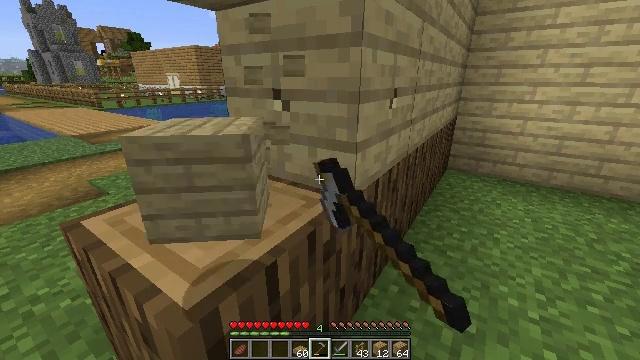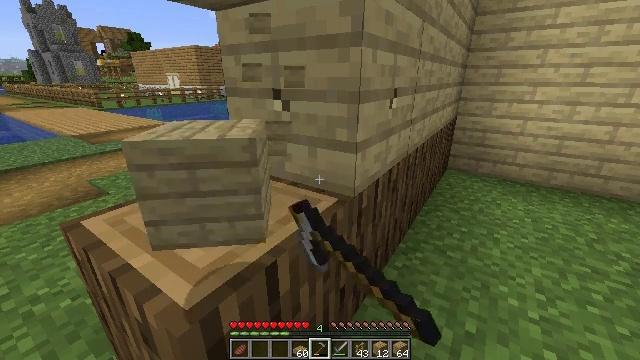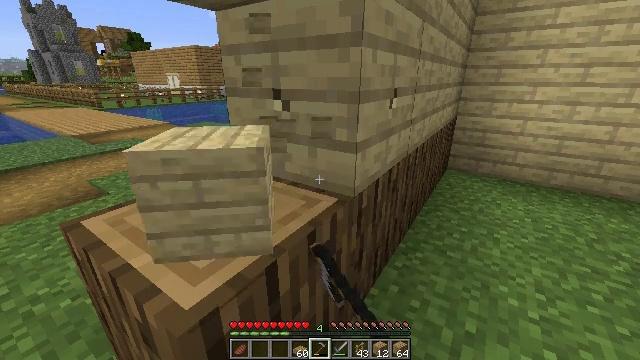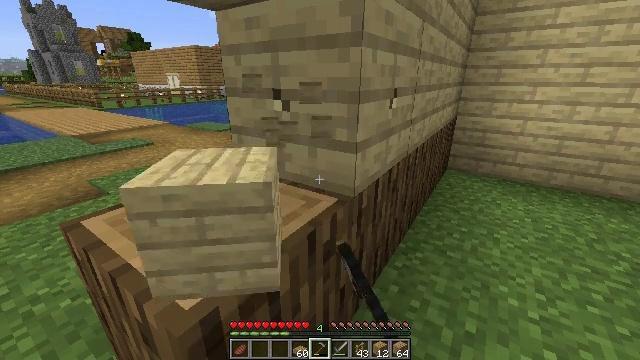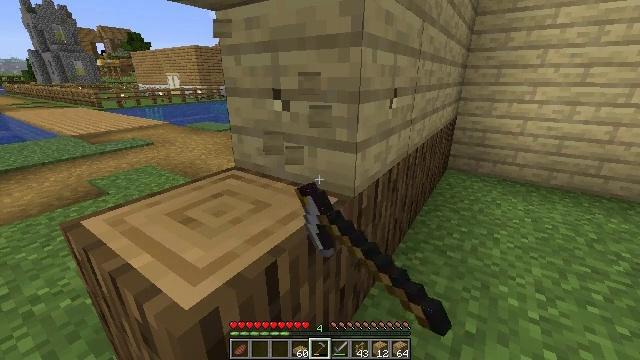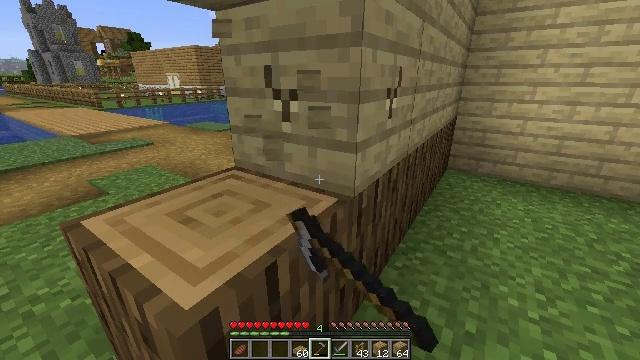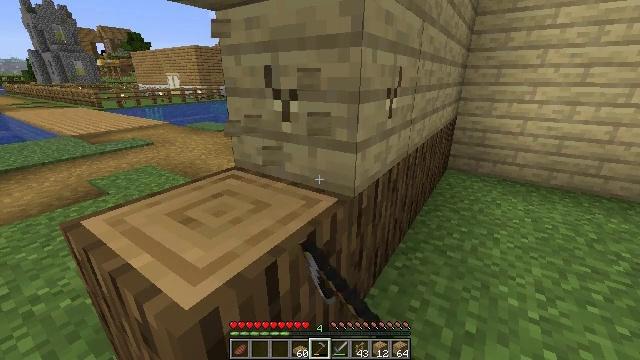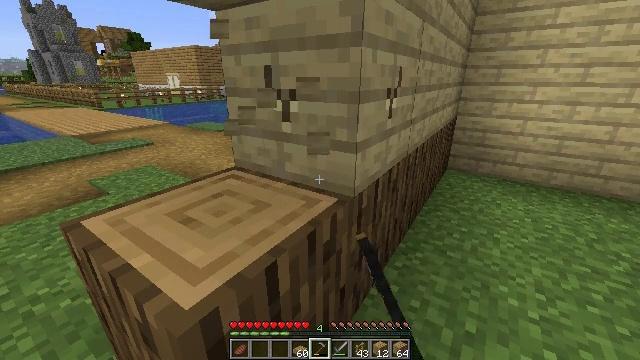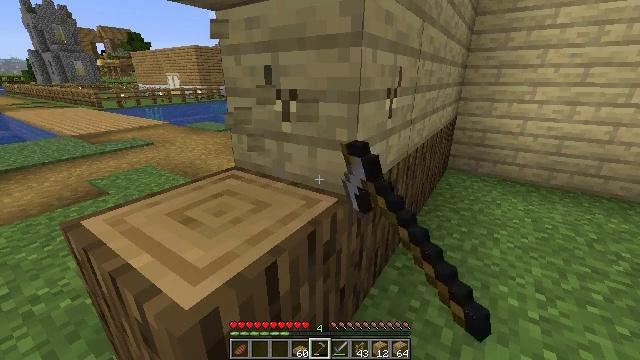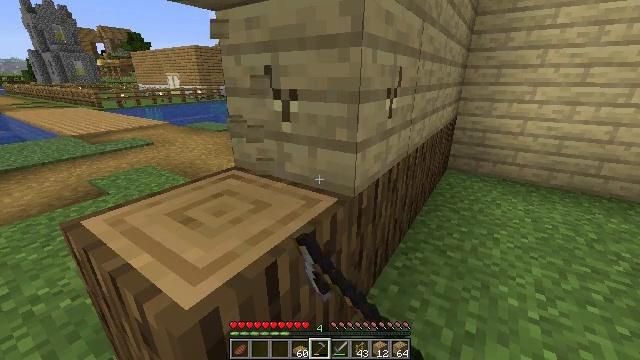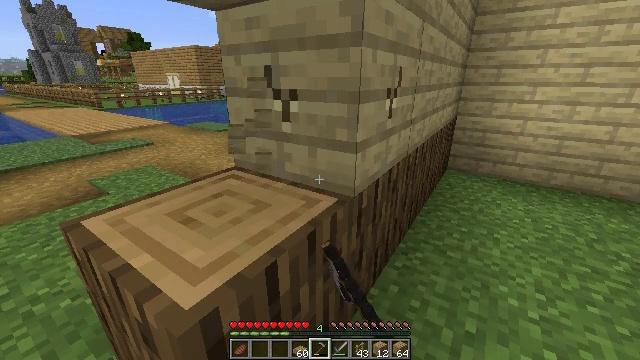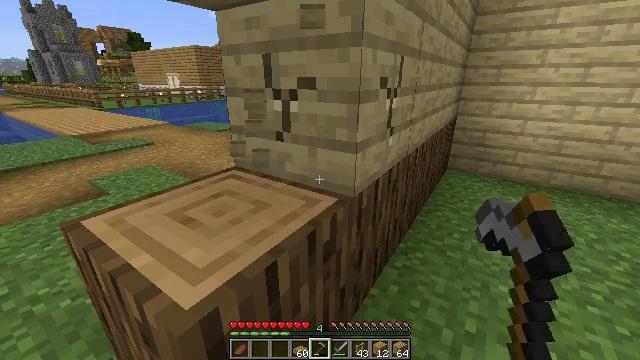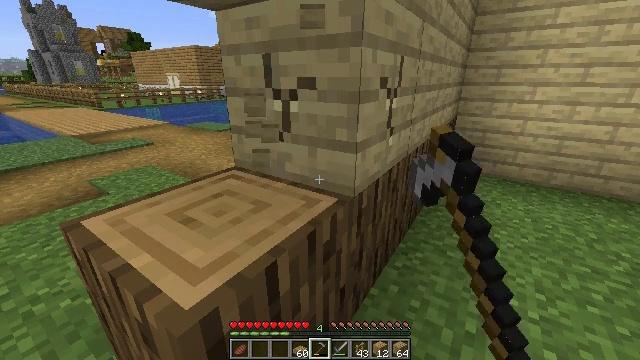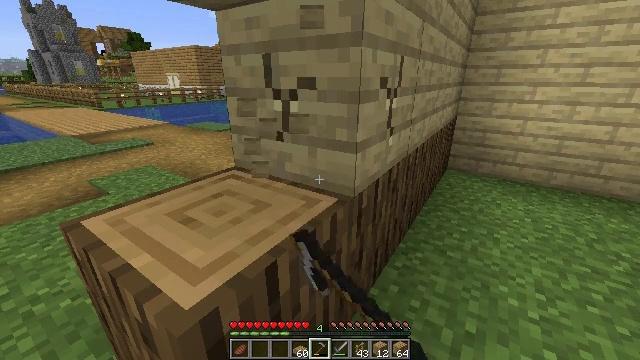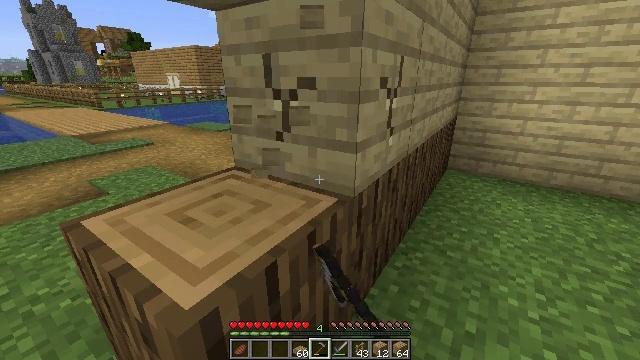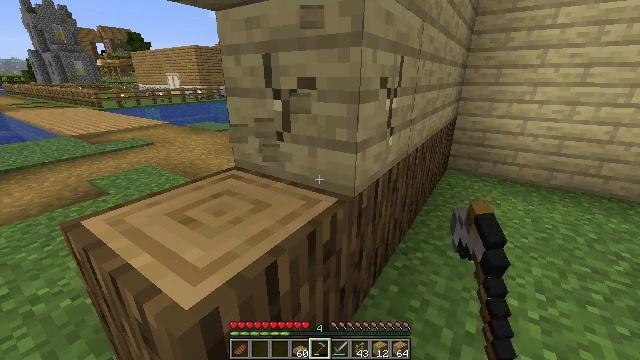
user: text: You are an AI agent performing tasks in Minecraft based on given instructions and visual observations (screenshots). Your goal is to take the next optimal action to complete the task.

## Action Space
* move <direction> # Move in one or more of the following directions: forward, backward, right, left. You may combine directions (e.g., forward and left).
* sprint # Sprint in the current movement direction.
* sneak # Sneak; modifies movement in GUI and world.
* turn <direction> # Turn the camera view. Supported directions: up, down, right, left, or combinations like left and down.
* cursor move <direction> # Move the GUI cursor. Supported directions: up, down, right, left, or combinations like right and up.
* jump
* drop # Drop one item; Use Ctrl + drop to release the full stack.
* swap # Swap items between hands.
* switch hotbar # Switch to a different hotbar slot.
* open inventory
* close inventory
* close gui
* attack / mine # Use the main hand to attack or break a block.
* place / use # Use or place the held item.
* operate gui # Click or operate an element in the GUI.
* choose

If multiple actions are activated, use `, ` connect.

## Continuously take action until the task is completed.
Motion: motion action
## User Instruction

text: Collect birch planks from structures.
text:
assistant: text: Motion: attack / mine
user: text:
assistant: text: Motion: attack / mine
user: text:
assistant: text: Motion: attack / mine
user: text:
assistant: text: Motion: attack / mine
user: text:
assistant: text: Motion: attack / mine
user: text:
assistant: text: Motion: attack / mine
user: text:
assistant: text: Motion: attack / mine
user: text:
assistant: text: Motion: attack / mine
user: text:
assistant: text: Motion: attack / mine
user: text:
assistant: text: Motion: attack / mine
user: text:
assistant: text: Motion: attack / mine
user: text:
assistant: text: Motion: attack / mine
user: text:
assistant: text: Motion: attack / mine
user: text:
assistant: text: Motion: attack / mine
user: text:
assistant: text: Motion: attack / mine
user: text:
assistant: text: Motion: attack / mine
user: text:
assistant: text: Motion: attack / mine
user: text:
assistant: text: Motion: attack / mine
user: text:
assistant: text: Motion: attack / mine
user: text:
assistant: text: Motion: attack / mine
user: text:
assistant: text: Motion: attack / mine
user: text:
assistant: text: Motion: attack / mine
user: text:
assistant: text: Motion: attack / mine
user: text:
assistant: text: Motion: attack / mine
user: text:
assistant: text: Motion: attack / mine
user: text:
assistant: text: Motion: attack / mine
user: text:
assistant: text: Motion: attack / mine
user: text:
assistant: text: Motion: attack / mine
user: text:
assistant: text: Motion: attack / mine
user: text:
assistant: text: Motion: attack / mine